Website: home-depot
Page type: delivery-shipping
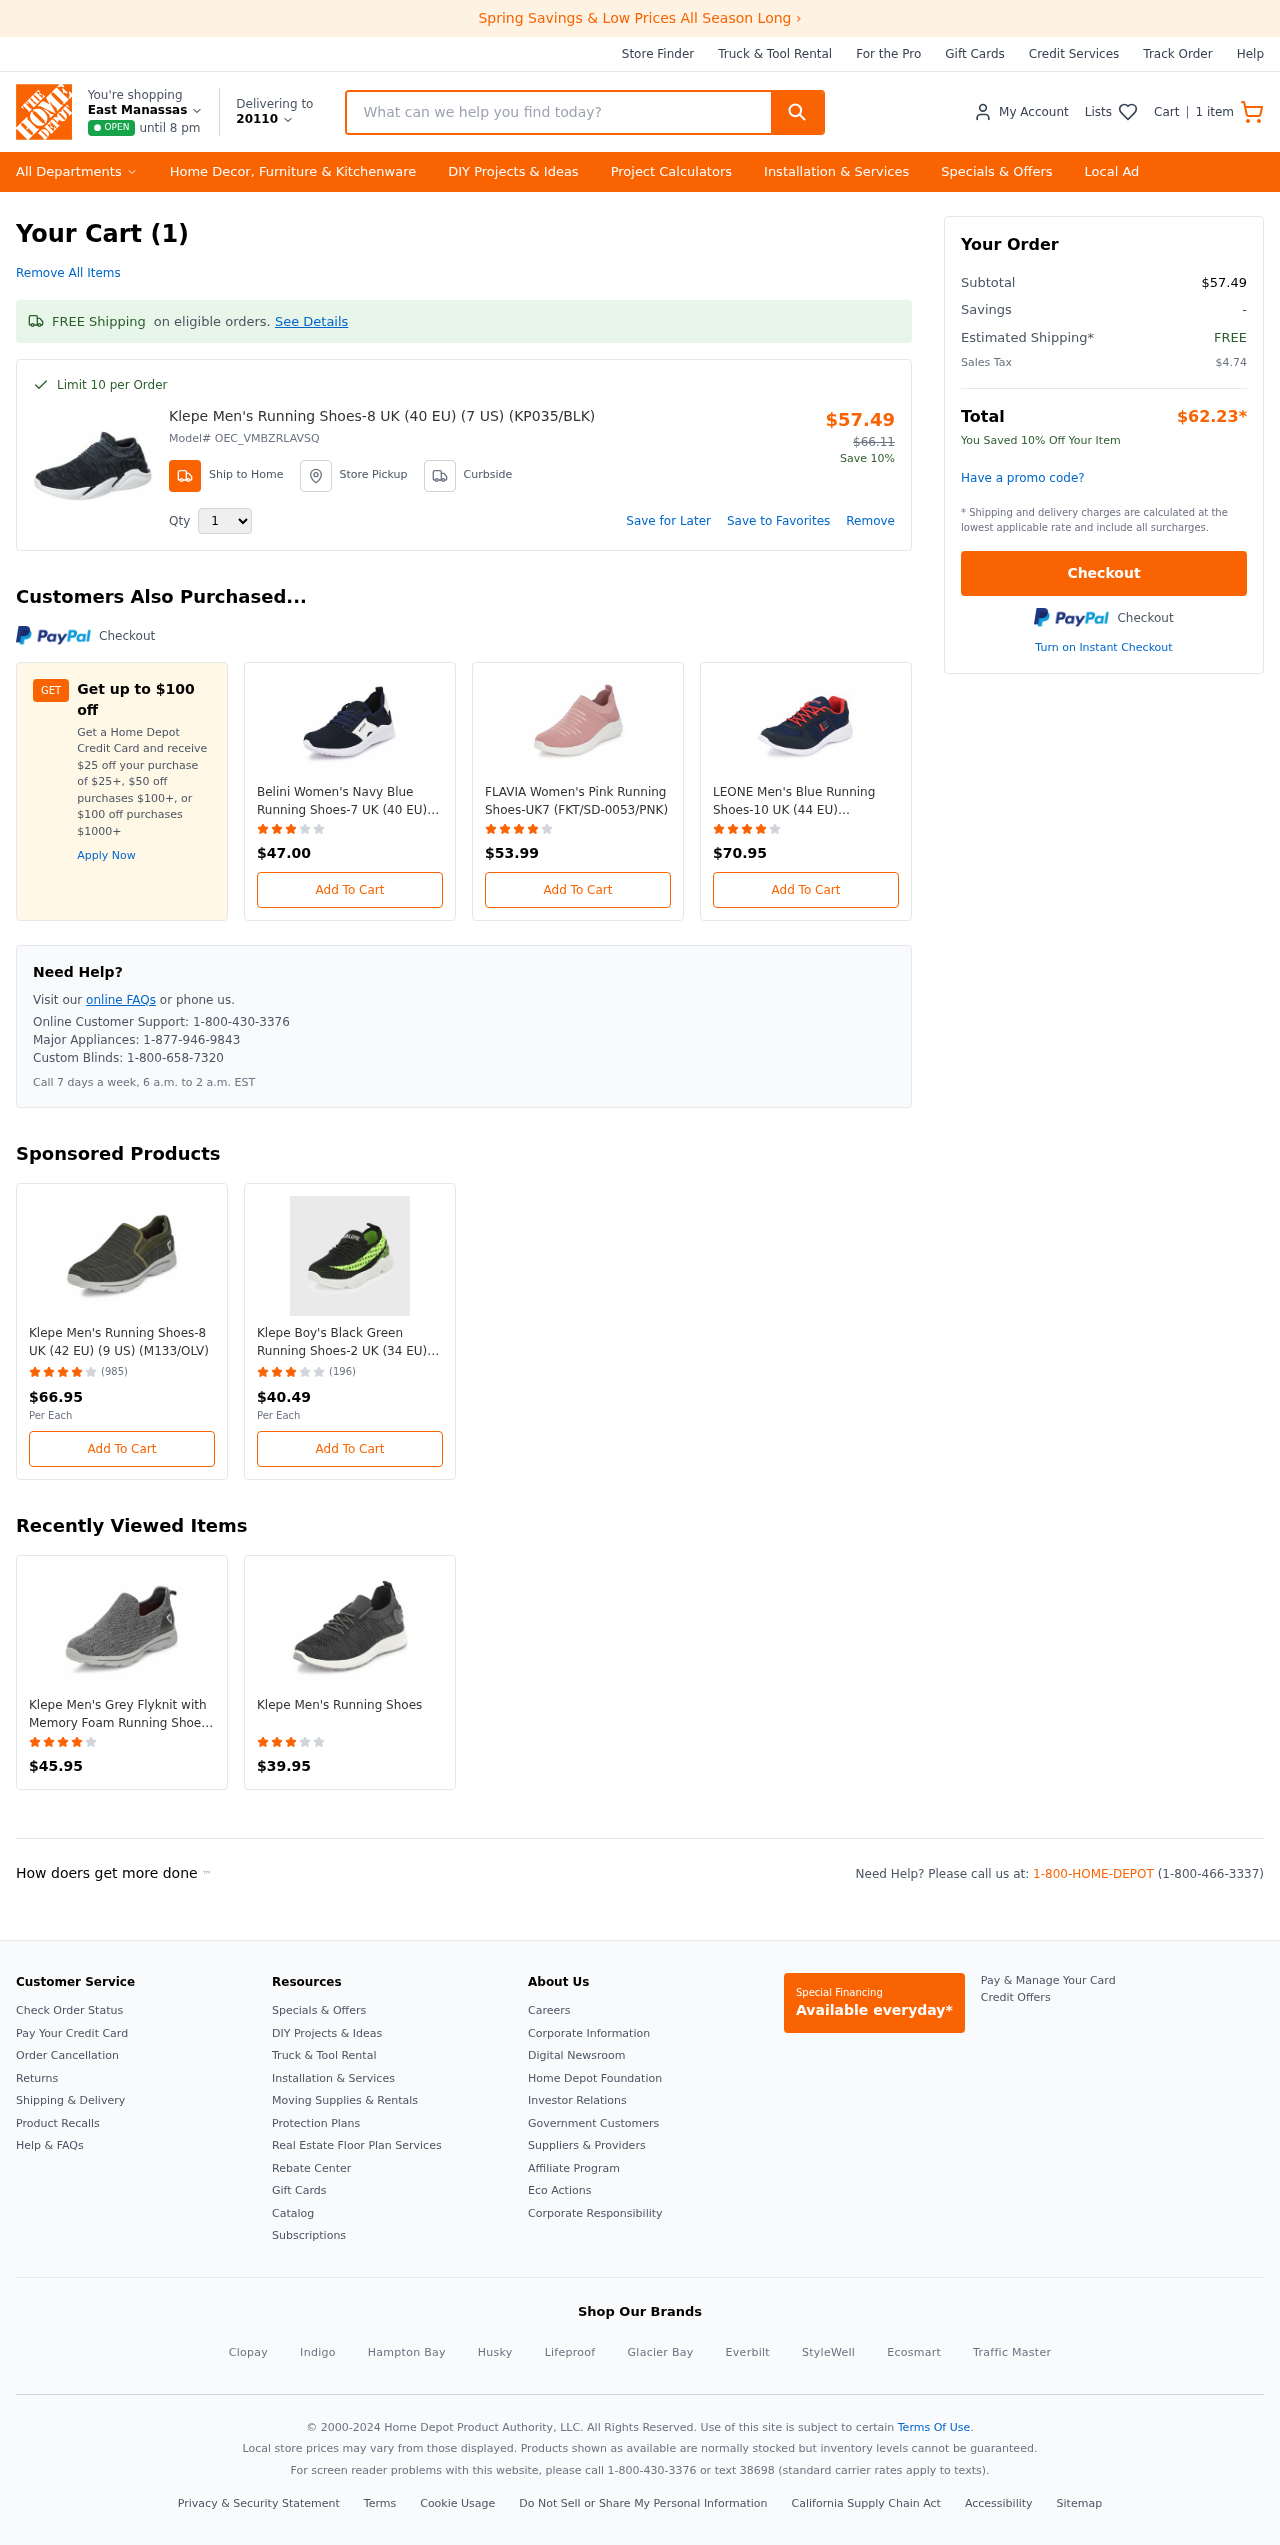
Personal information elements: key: PII_CITY_STATE
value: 20110
Product elements: key: PRODUCT1_NAME
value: Klepe Men's Running Shoes-8 UK (40 EU) (7 US) (KP035/BLK)
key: PRODUCT1_PRICE
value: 57.49
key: PRODUCT1_QUANTITY
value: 1
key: PRODUCT2_NAME
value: Belini Women's Navy Blue Running Shoes-7 UK (40 EU) (BS 101NAVY BLUE7)
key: PRODUCT2_PRICE
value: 47
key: PRODUCT2_RATING
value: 3.4
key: PRODUCT3_NAME
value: FLAVIA Women's Pink Running Shoes-UK7 (FKT/SD-0053/PNK)
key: PRODUCT3_PRICE
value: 53.99
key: PRODUCT3_RATING
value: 4.7
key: PRODUCT4_NAME
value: LEONE Men's Blue Running Shoes-10 UK (44 EU) (L611BLUE10)
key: PRODUCT4_PRICE
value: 70.95
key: PRODUCT4_RATING
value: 4.7
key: PRODUCT5_NAME
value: Klepe Men's Running Shoes-8 UK (42 EU) (9 US) (M133/OLV)
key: PRODUCT5_NUM_RATINGS
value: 985
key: PRODUCT5_PRICE
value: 66.95
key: PRODUCT5_RATING
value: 4.8
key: PRODUCT6_NAME
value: Klepe Boy's Black Green Running Shoes-2 UK (34 EU) (3 Kids US) (KD/KPK-07/BLK)
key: PRODUCT6_NUM_RATINGS
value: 196
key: PRODUCT6_PRICE
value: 40.49
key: PRODUCT6_RATING
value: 3.8
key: PRODUCT7_NAME
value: Klepe Men's Grey Flyknit with Memory Foam Running Shoes-6 UK (40 EU) (7 US) (A00/GRY)
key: PRODUCT7_PRICE
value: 45.95
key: PRODUCT7_RATING
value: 4.5
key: PRODUCT8_NAME
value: Klepe Men's Running Shoes
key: PRODUCT8_PRICE
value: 39.95
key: PRODUCT8_RATING
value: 3.8
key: PRODUCT1_MODEL_ID
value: OEC_VMBZRLAVSQ
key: PRODUCT1_ORIGINAL_PRICE
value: $66.11
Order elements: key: ORDER_NUM_ITEMS
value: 1
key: ORDER_NUM_ITEMS
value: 1 item
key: ORDER_SUBTOTAL
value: $57.49
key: ORDER_TAX
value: $4.74
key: ORDER_TOTAL
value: $62.23
Search elements: key: HEADER_SEARCH
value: What can we help you find today?